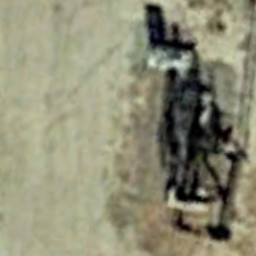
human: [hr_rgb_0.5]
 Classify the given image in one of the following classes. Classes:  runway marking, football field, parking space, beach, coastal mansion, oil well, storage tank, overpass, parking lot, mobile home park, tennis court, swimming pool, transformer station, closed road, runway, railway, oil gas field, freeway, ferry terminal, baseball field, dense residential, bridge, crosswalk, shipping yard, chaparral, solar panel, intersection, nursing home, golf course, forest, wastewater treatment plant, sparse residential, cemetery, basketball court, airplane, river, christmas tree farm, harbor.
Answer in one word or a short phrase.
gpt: oil well